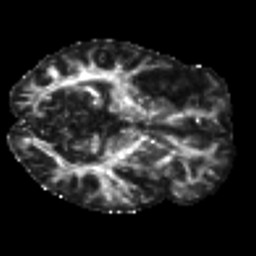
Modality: FA
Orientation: axial
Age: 56
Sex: male
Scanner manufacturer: siemens
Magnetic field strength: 3 T
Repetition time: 7.3 s
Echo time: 0.087 s